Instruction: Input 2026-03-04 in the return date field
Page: home
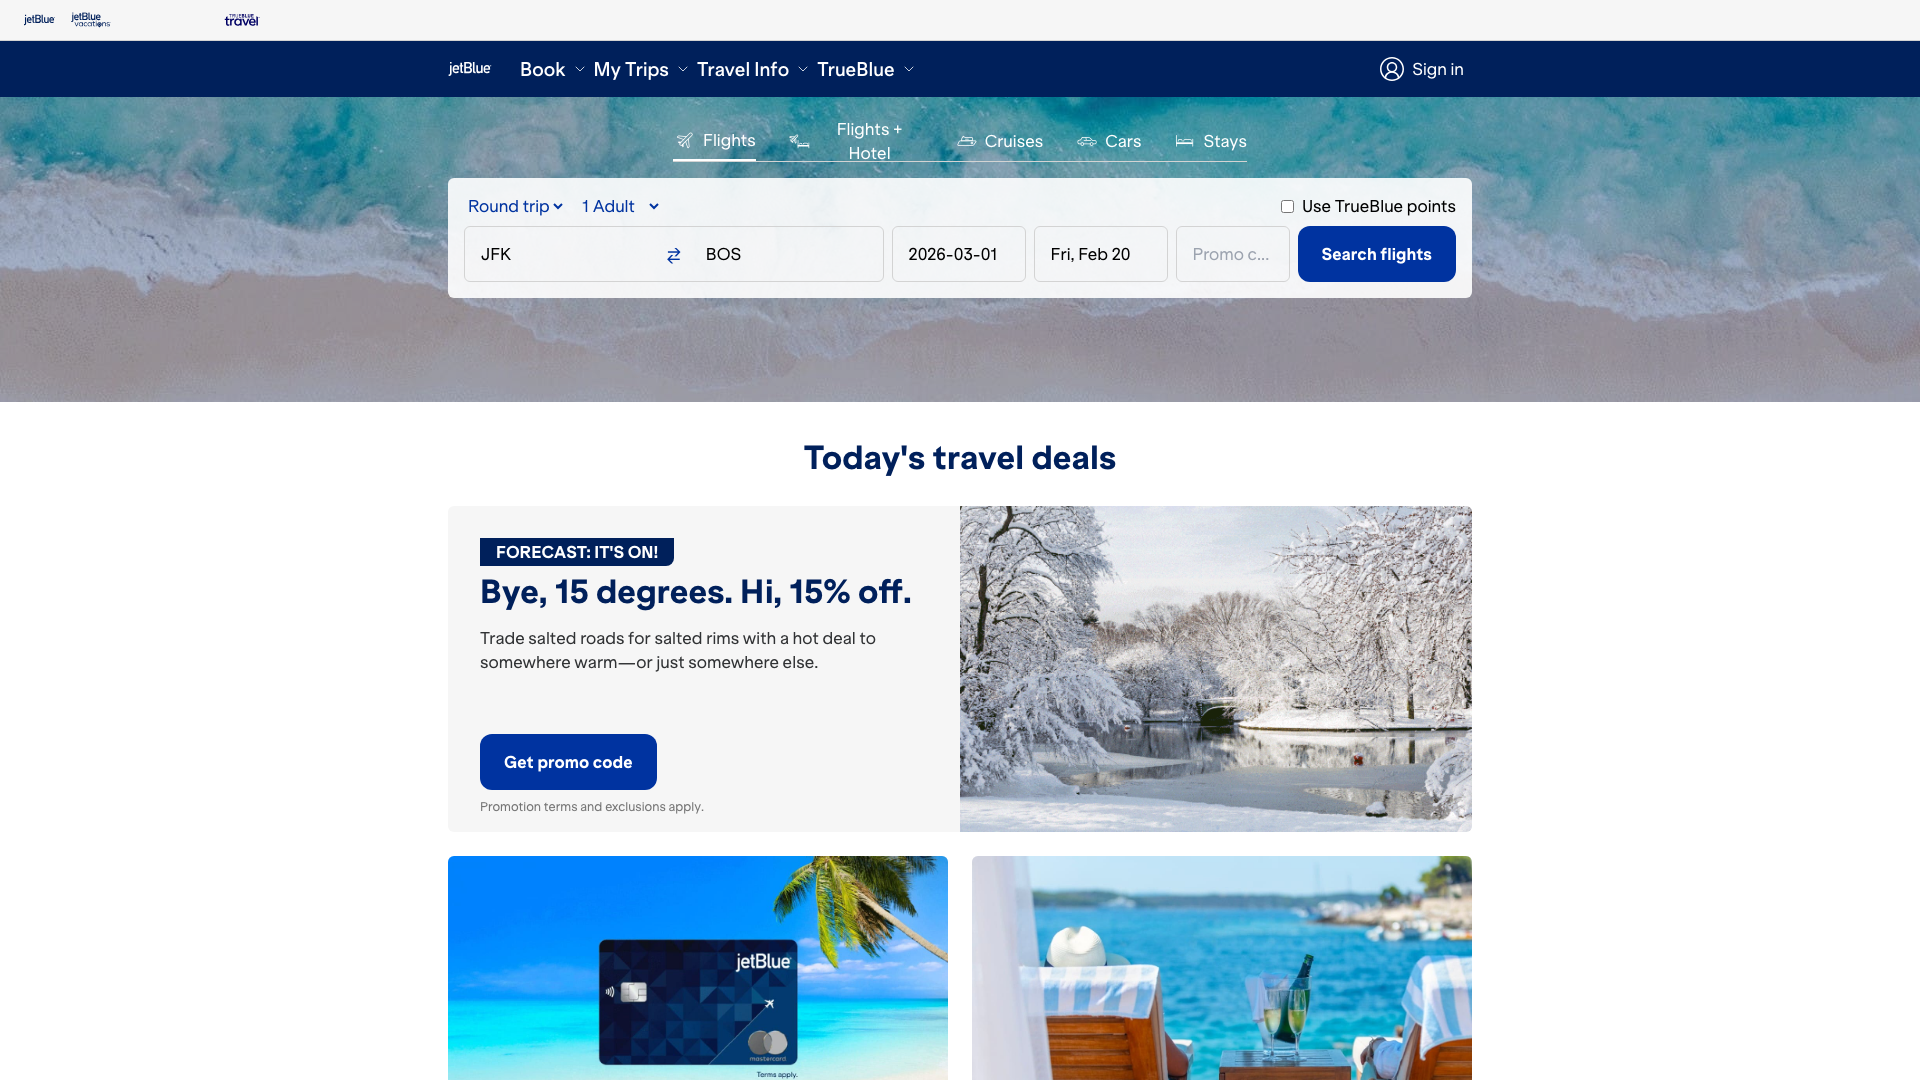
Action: type